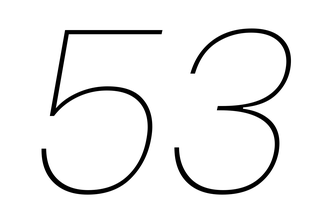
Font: Poppins-ThinItalic